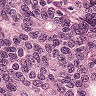
Metastatic tissue present: yes